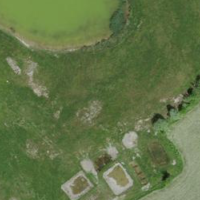
EUNIS habitat code: 56
Species observed at this site:
Juglans regia
Cornus sanguinea
Conocephalus fuscus
Melanargia galathea